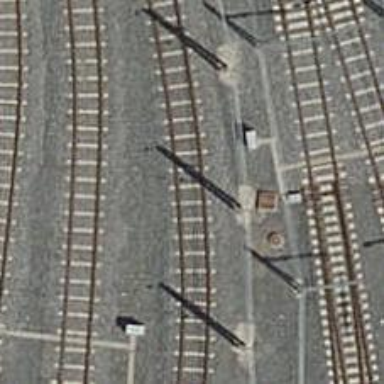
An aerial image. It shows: Yard with electrified contact lines.